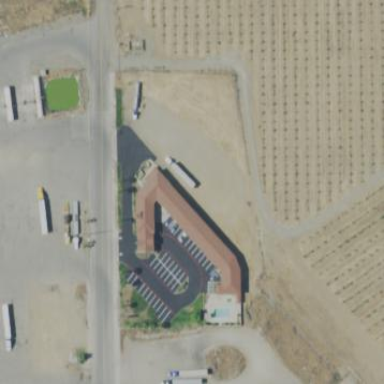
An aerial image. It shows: Motel building.